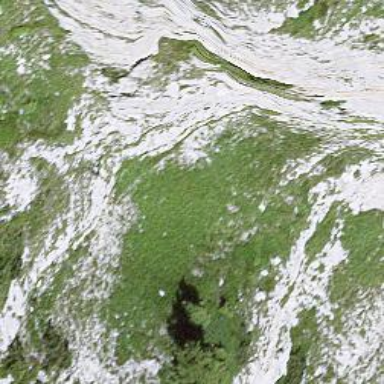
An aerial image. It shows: Cliff in nature.